Question: We looked for apps that offers different keyboards but the one we are looking for is not here. I want to install the Sky Vega keyboard (To my knowledge, Sky Vega is a Korean phone available only in Korea) on a Samsung Android phone.
Could a copy/paste of the Sky Vega keyboard and drop it in the keyboard folder of our phone work ?
Anyone has an idea how to do that ?
Sky Vega keyboard :

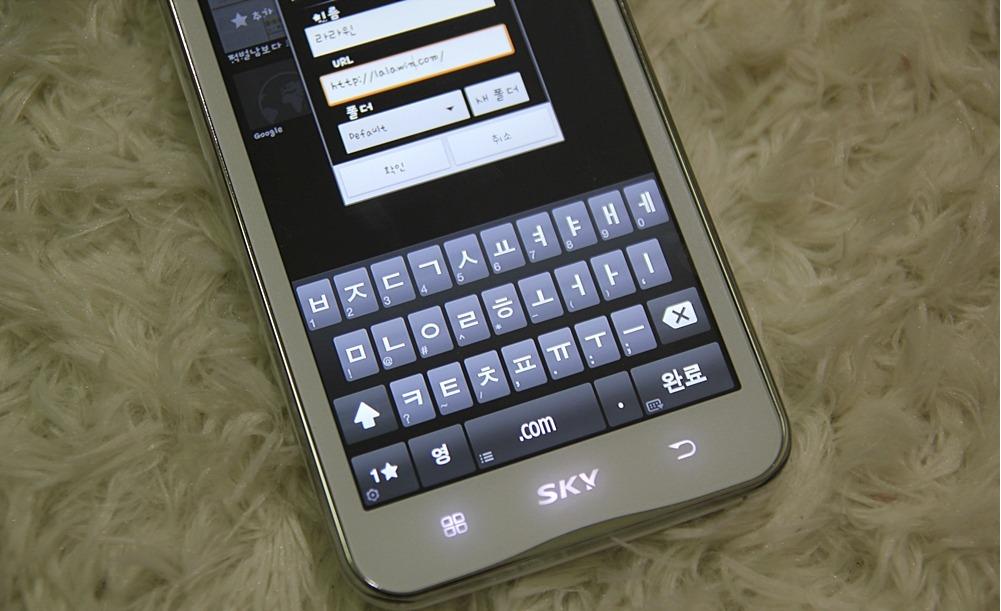
Answer: On my HTC One running 4.1, when you are in a text field drag the notifications bar down, then select "Choose input method". You will need to have enabled your keyboard in settings > keyboards & languages first, though.